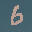
Label: 6